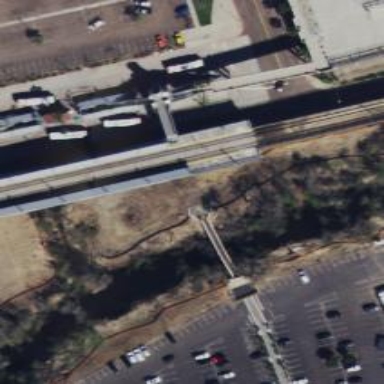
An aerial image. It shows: Crossing for the railway.